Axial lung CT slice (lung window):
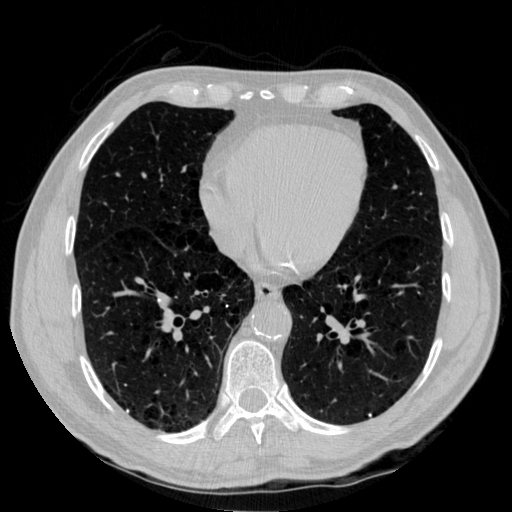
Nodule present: no